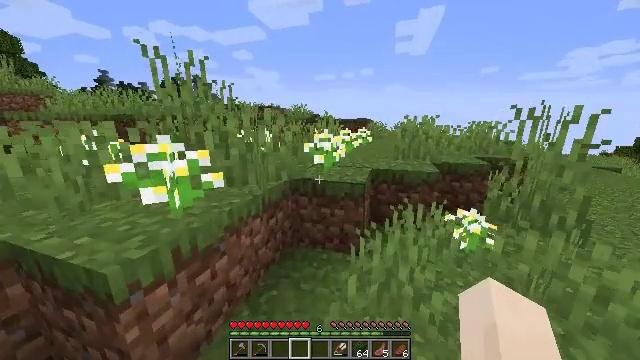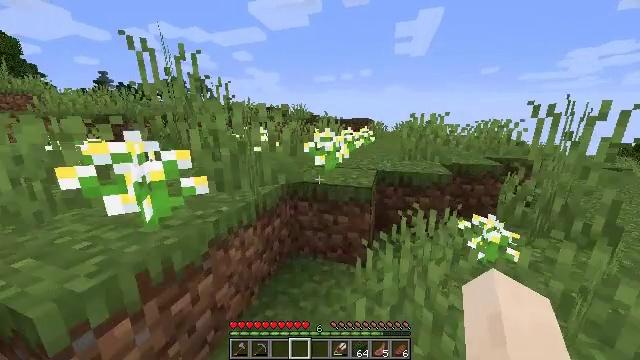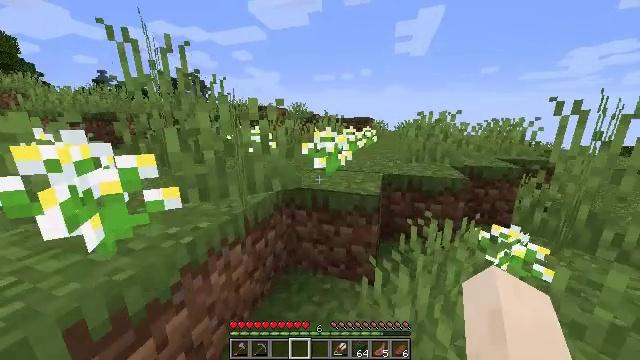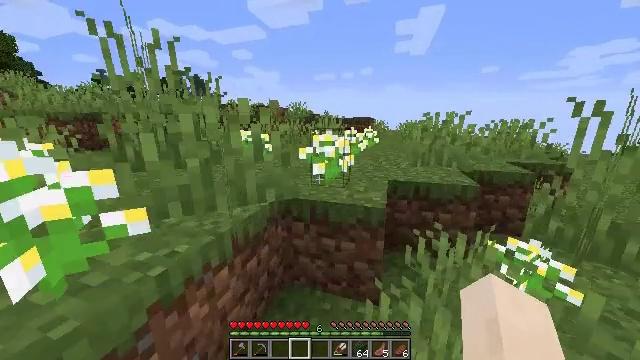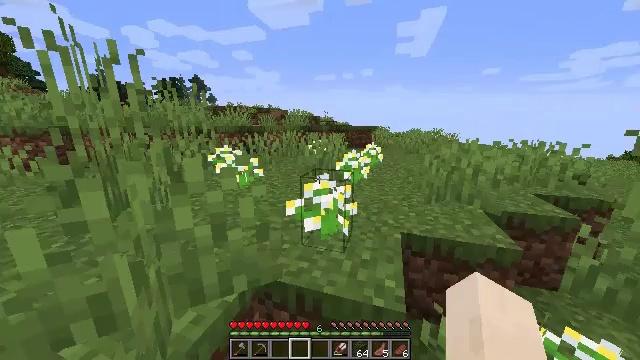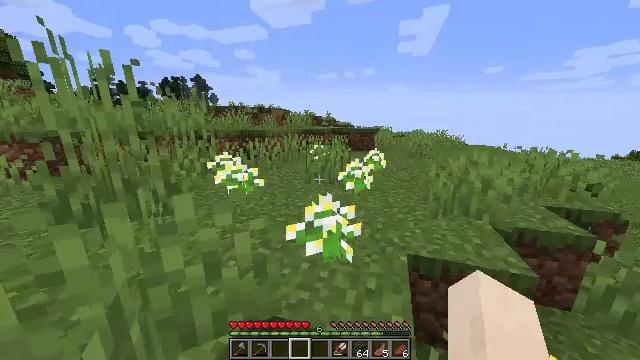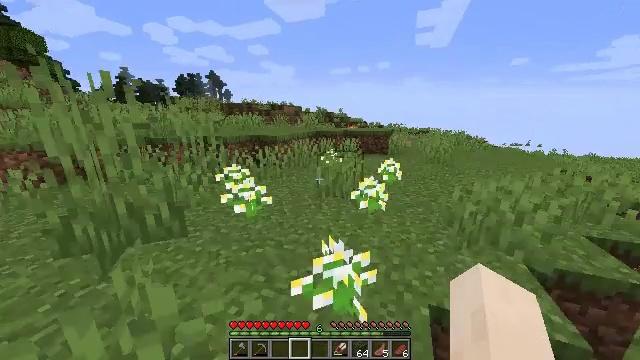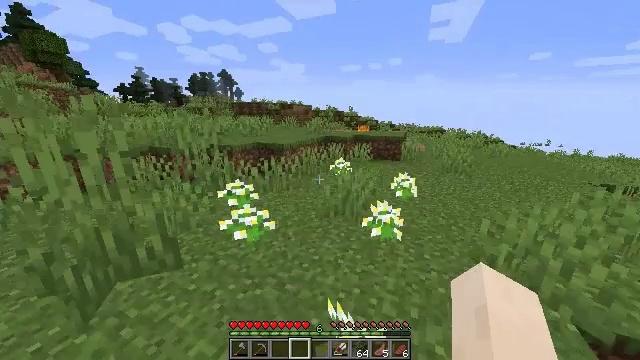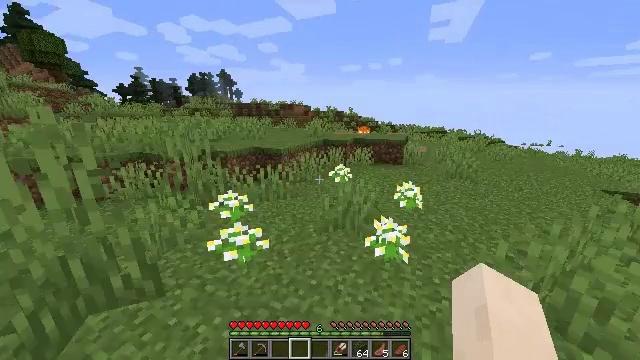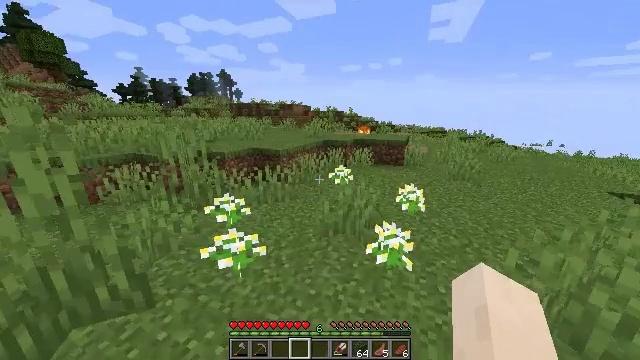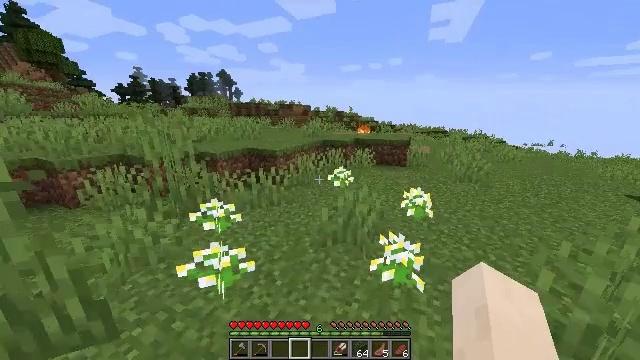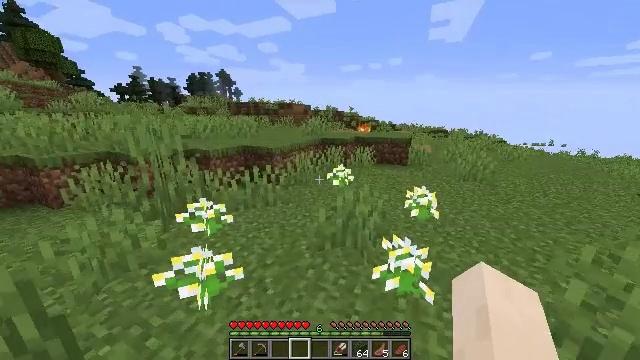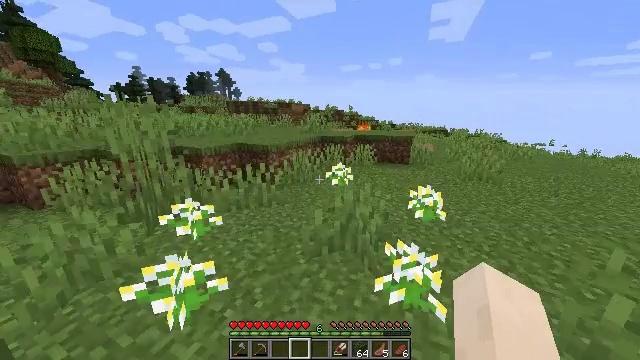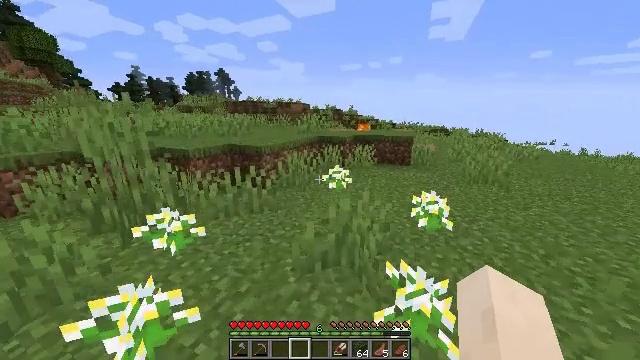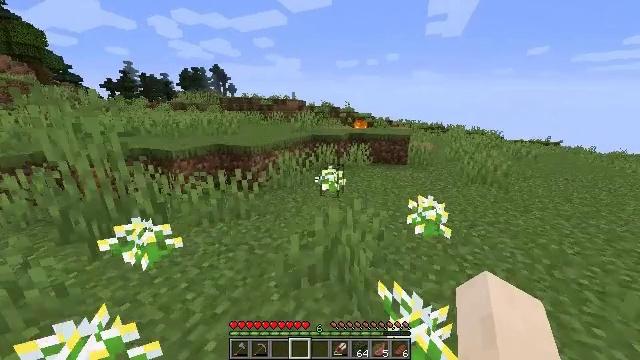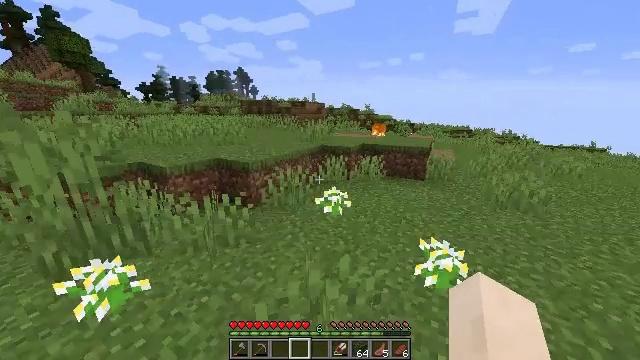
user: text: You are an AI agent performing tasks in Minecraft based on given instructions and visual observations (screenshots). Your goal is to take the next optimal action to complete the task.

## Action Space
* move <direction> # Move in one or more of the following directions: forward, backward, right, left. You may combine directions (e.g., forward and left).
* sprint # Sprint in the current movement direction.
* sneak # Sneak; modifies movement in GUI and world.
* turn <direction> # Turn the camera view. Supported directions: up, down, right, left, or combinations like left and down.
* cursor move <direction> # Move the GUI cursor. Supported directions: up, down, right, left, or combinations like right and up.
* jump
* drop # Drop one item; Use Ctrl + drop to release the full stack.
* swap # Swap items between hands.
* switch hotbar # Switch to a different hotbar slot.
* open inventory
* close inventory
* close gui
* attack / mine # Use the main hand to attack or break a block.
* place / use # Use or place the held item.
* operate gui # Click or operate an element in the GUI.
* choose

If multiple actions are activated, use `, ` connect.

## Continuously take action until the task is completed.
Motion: motion action
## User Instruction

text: Make a white carpet on the crafting table.
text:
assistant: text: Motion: move forward, sprint
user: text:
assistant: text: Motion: move forward, sprint
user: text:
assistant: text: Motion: move forward, sprint
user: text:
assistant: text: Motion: move forward, sprint, jump
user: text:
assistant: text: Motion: move forward, sprint, jump
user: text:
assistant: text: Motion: move forward, sprint, turn left and down, jump
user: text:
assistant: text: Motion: move forward, sprint, turn left, jump
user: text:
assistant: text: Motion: move forward, sprint, jump
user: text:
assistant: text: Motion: move forward, sprint
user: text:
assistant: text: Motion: move forward and move right, sprint
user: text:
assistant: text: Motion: move forward and move right, sprint
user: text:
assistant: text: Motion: move forward and move right, sprint
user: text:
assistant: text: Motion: move forward and move right, sprint
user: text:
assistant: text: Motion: move forward and move right, sprint
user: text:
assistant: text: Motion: move forward and move right, sprint, turn left, jump
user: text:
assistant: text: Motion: move forward and move right, sprint, turn left, jump
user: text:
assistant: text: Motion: move forward and move right, sprint, jump
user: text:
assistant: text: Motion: move forward and move right, sprint, jump
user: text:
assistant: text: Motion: move forward and move right, sprint, turn left, jump
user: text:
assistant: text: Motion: move forward and move right, sprint, turn left, jump
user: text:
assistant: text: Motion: move forward and move right, sprint, turn left, jump
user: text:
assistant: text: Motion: move forward and move right, sprint, jump
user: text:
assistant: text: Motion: move forward and move right, sprint, jump
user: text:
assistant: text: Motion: move forward and move right, sprint, jump
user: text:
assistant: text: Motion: move forward and move right, sprint, jump
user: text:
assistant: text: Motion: move forward and move right, sprint, jump
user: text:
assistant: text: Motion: move forward and move right, sprint, jump
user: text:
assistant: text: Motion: move forward and move right, sprint
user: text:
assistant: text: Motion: move forward and move right, sprint
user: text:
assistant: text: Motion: move forward and move right, sprint